Interaction volume radius: 5 \u00c5
Interaction volume height: 10 \u00c5
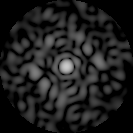
Disorder parameter: 0.852